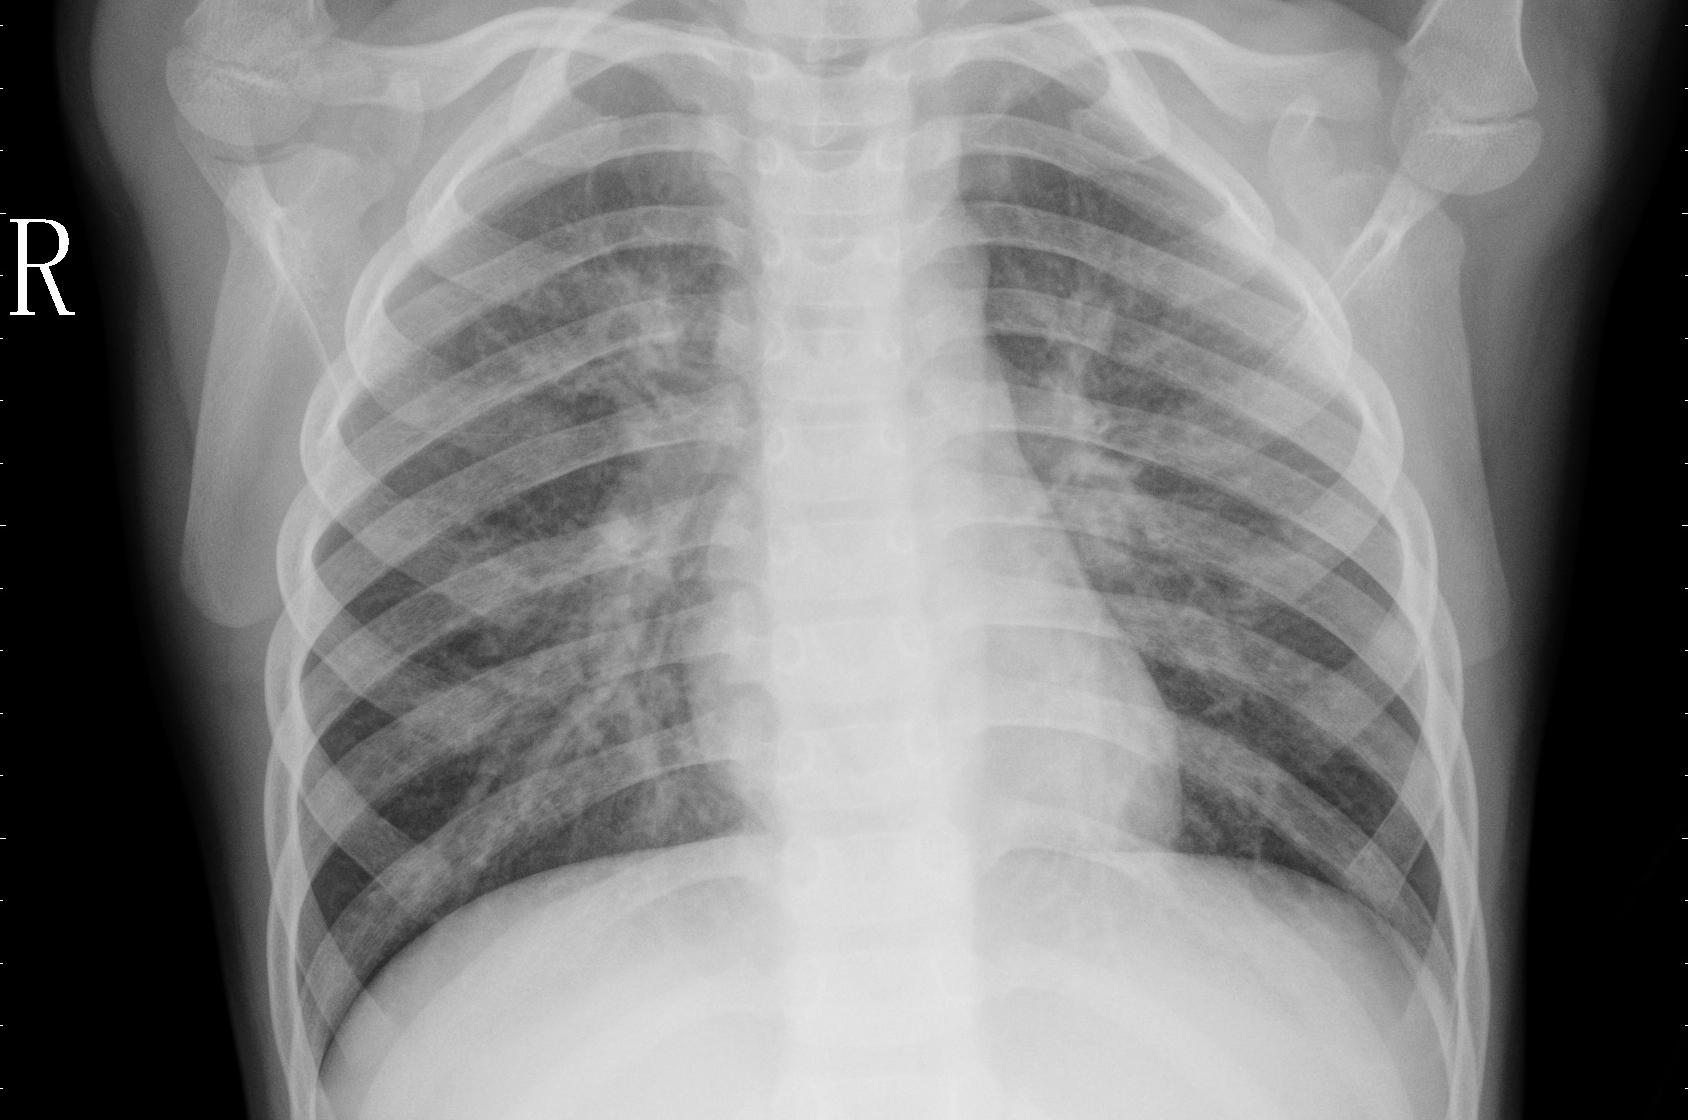
Diagnosis: PNEUMONIA